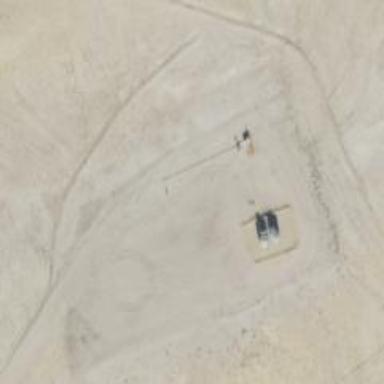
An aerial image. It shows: Petroleum well that is man-made.